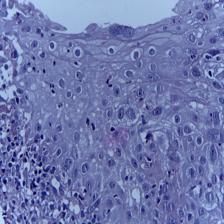
Diagnosis: OSCC